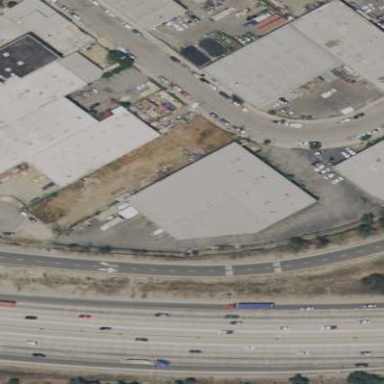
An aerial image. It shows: Industrial building.